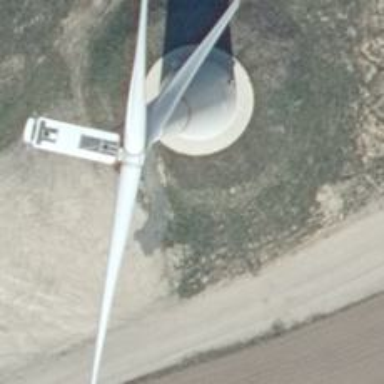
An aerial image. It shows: Wind power generator with wind turbines.